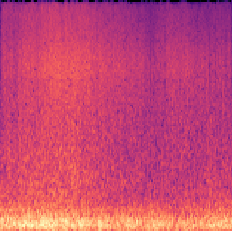
Sound class: Sea waves